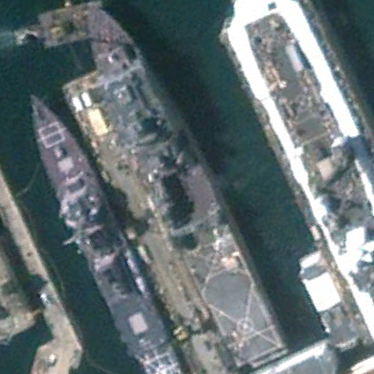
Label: combat